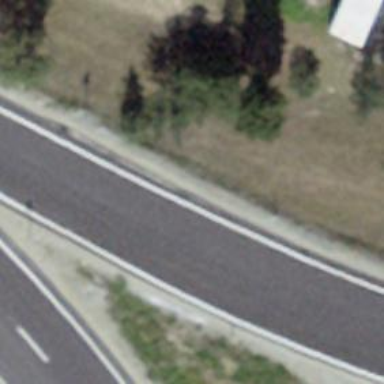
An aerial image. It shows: Primary link road with asphalt surface.